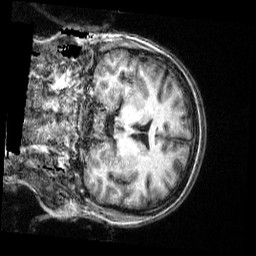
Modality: T1w
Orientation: coronal
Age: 49
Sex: female
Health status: healthy
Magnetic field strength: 3 T
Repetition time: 2.53 s
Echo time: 0.00331 s